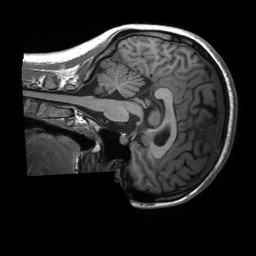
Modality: T1w
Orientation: sagittal
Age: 24
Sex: female
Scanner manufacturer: siemens
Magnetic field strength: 3 T
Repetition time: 2.3 s
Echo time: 0.00232 s